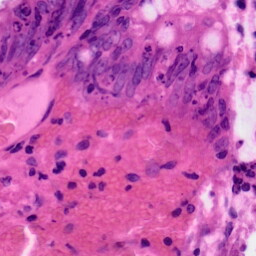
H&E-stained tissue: Colon